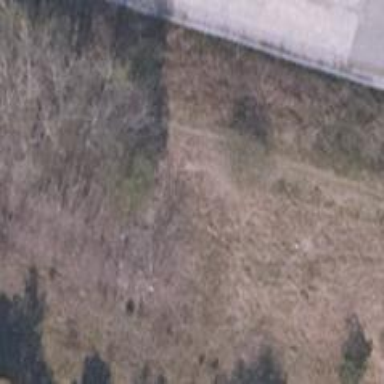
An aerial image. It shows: Abandoned railway.